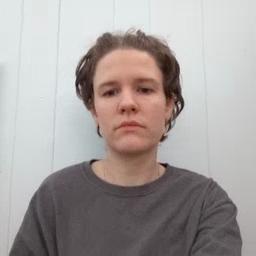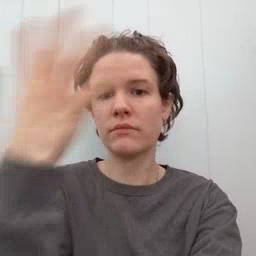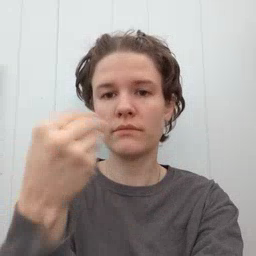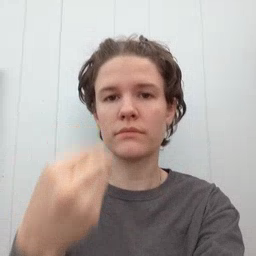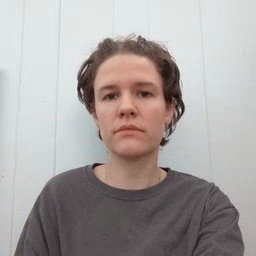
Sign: pretty